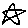
Label: star